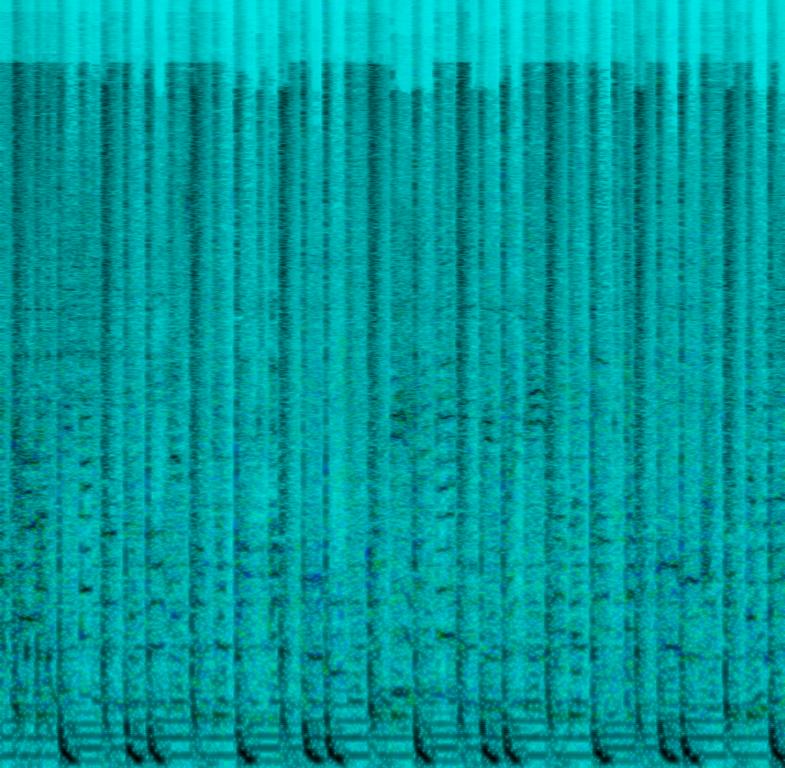
A male vocalist sings this  energetic song. The tempo  is fast with synthesiser arrangements, punchy digital drumming, tambourine beats and keyboard harmony. The music is upbeat, punchy, groovy, youthful, buoyant and exciting. This song is Synth Pop.